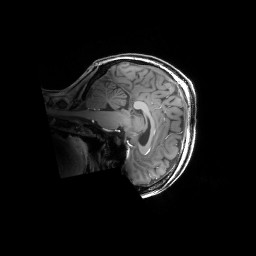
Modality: T1w
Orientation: sagittal
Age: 27
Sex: female
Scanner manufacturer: siemens
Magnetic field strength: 6.98 T
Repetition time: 2.37 s
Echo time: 0.00231 s